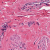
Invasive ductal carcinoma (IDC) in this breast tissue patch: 0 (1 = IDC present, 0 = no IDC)